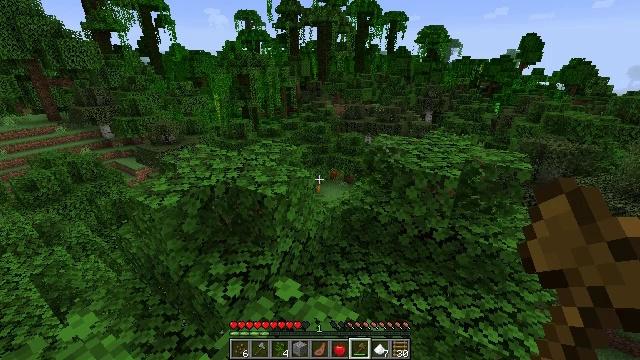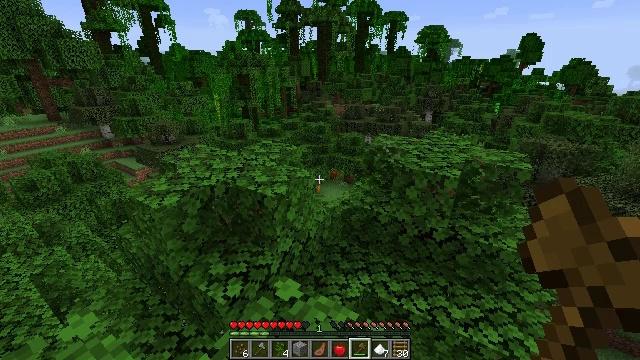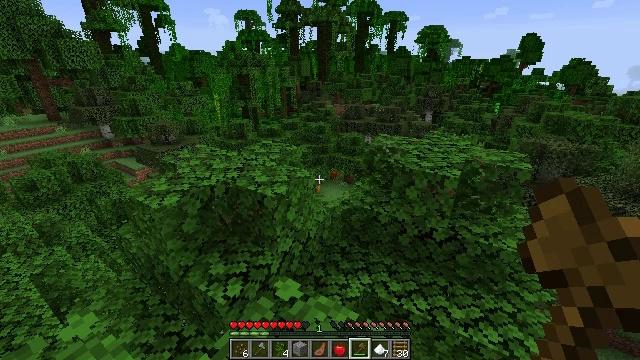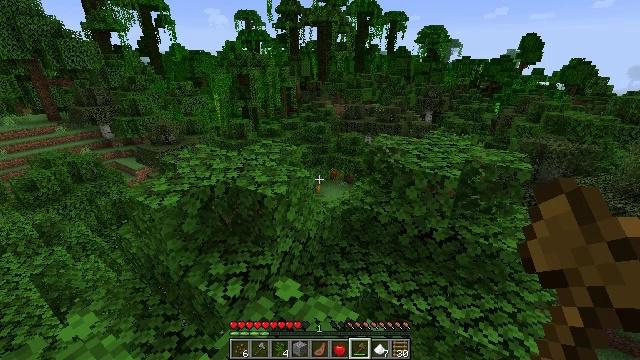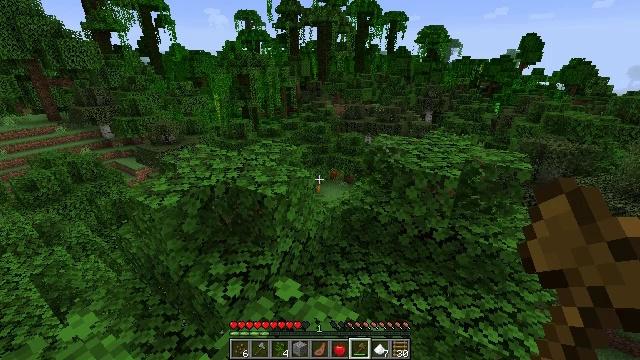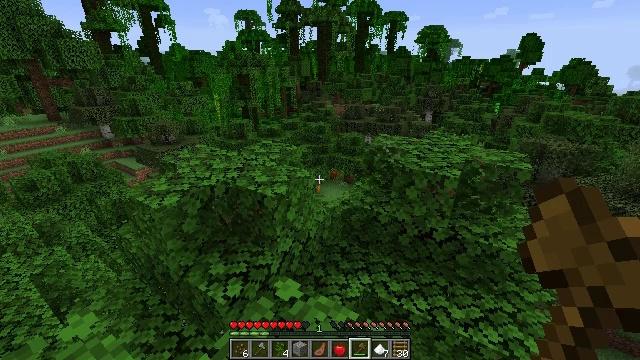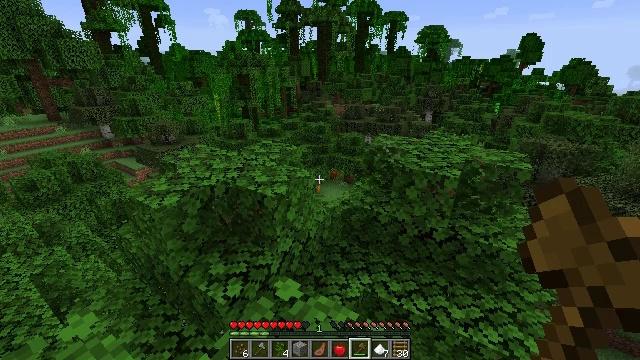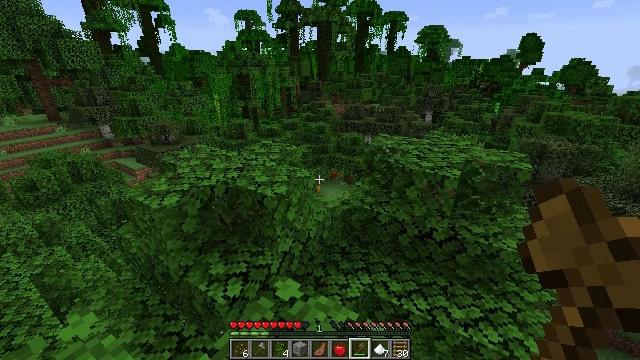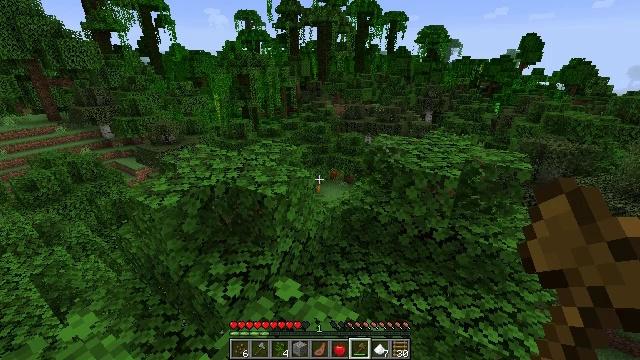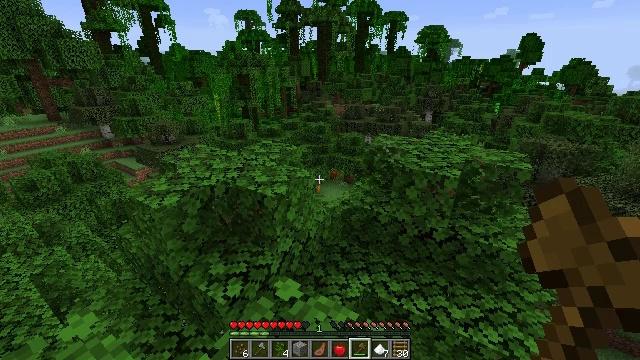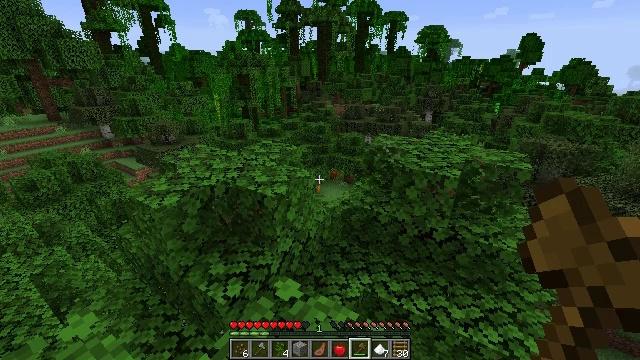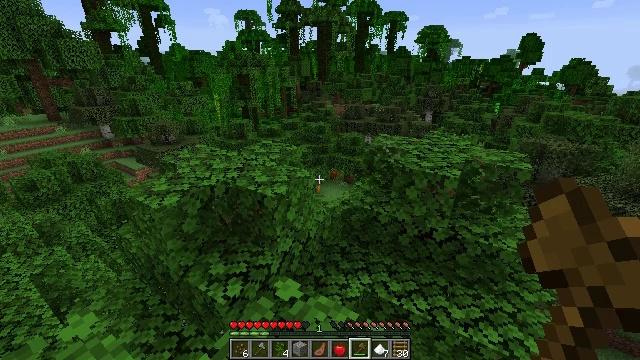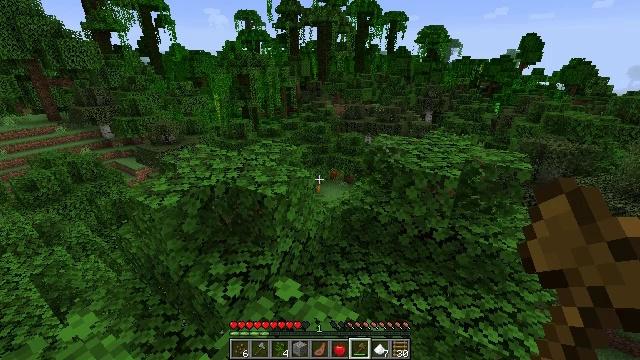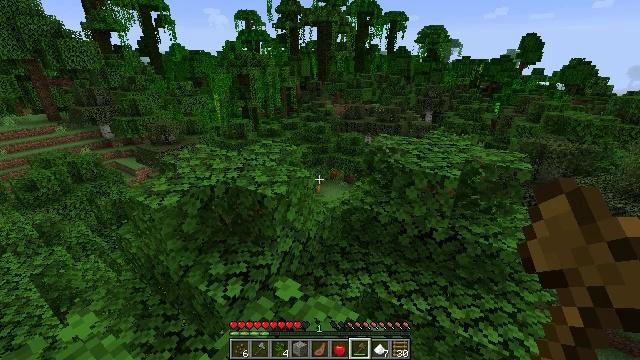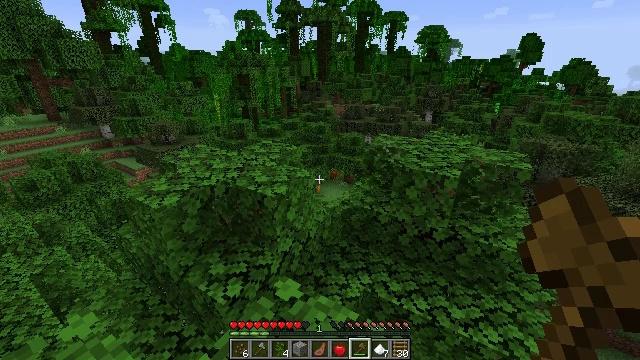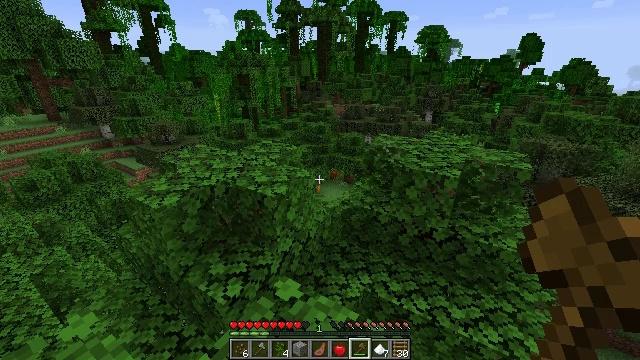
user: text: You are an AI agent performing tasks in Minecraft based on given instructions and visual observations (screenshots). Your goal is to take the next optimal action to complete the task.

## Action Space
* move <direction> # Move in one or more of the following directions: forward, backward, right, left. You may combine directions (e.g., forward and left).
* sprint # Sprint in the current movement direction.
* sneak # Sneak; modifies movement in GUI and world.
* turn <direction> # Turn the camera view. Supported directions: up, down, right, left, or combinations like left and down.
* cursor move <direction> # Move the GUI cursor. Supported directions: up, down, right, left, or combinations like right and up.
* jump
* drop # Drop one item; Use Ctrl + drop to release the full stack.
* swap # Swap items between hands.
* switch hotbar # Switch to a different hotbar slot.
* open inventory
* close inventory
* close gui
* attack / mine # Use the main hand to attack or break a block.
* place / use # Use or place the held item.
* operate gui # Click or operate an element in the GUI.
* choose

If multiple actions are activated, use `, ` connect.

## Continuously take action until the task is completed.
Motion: motion action
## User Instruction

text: Gather a pumpkin block.
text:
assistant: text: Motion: no_op
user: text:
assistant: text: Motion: no_op
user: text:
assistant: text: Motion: no_op
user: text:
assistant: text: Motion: no_op
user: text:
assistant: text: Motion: no_op
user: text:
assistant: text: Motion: no_op
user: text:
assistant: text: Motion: no_op
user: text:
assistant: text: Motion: no_op
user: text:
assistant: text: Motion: no_op
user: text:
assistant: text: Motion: no_op
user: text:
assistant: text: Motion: no_op
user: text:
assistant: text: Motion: no_op
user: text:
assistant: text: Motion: no_op
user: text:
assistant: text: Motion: no_op
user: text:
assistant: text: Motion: no_op
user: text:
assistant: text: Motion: no_op
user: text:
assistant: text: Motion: no_op
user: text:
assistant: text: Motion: no_op
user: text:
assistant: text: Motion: no_op
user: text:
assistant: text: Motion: no_op
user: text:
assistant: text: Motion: no_op
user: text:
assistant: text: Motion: no_op
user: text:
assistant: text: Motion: no_op
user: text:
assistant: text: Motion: no_op
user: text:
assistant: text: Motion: no_op
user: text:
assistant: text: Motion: no_op
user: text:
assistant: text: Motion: no_op
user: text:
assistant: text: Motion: no_op
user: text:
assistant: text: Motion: no_op
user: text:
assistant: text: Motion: no_op